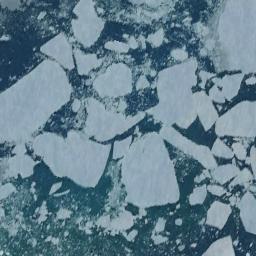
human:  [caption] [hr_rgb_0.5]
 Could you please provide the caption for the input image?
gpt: Sea ice is surrounded by water .

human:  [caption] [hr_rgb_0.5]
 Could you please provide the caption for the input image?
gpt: There are many ice on the blue sea .

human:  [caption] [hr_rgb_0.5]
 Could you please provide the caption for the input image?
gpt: A lot of floating sea ice of different sizes gathers together and the color of the seawater is blue .

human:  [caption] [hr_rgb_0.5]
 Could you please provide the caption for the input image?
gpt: Many irregularly shaped small pieces of ice floating in a blue sea .

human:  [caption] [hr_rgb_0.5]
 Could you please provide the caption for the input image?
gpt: There are some pieces of sea ice on a blue sea .